The trace is the raw vibration amplitude of a rotating bearing as a function of time. Based on the visible evidence, which condition applies: normal, inner_race, outer_race, ball?
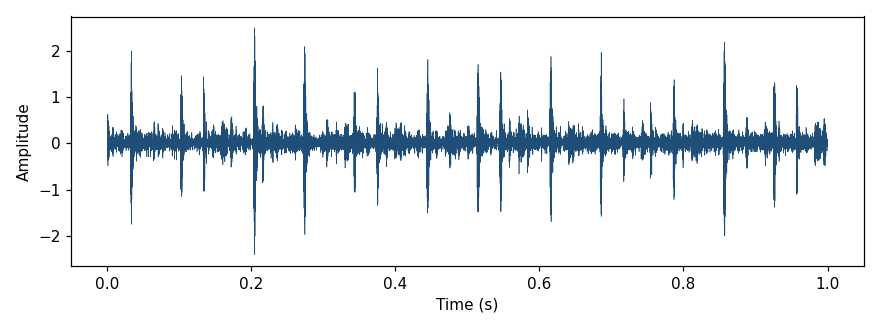
Answer: inner_race